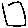
Label: square